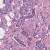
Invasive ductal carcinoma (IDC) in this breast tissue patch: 1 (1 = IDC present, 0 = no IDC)